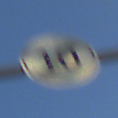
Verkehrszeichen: EndeGeschwindigkeit10
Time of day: SunriseSunset
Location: Outdoor (Nature)
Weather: Clear
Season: NotSpecified
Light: Natural